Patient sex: M
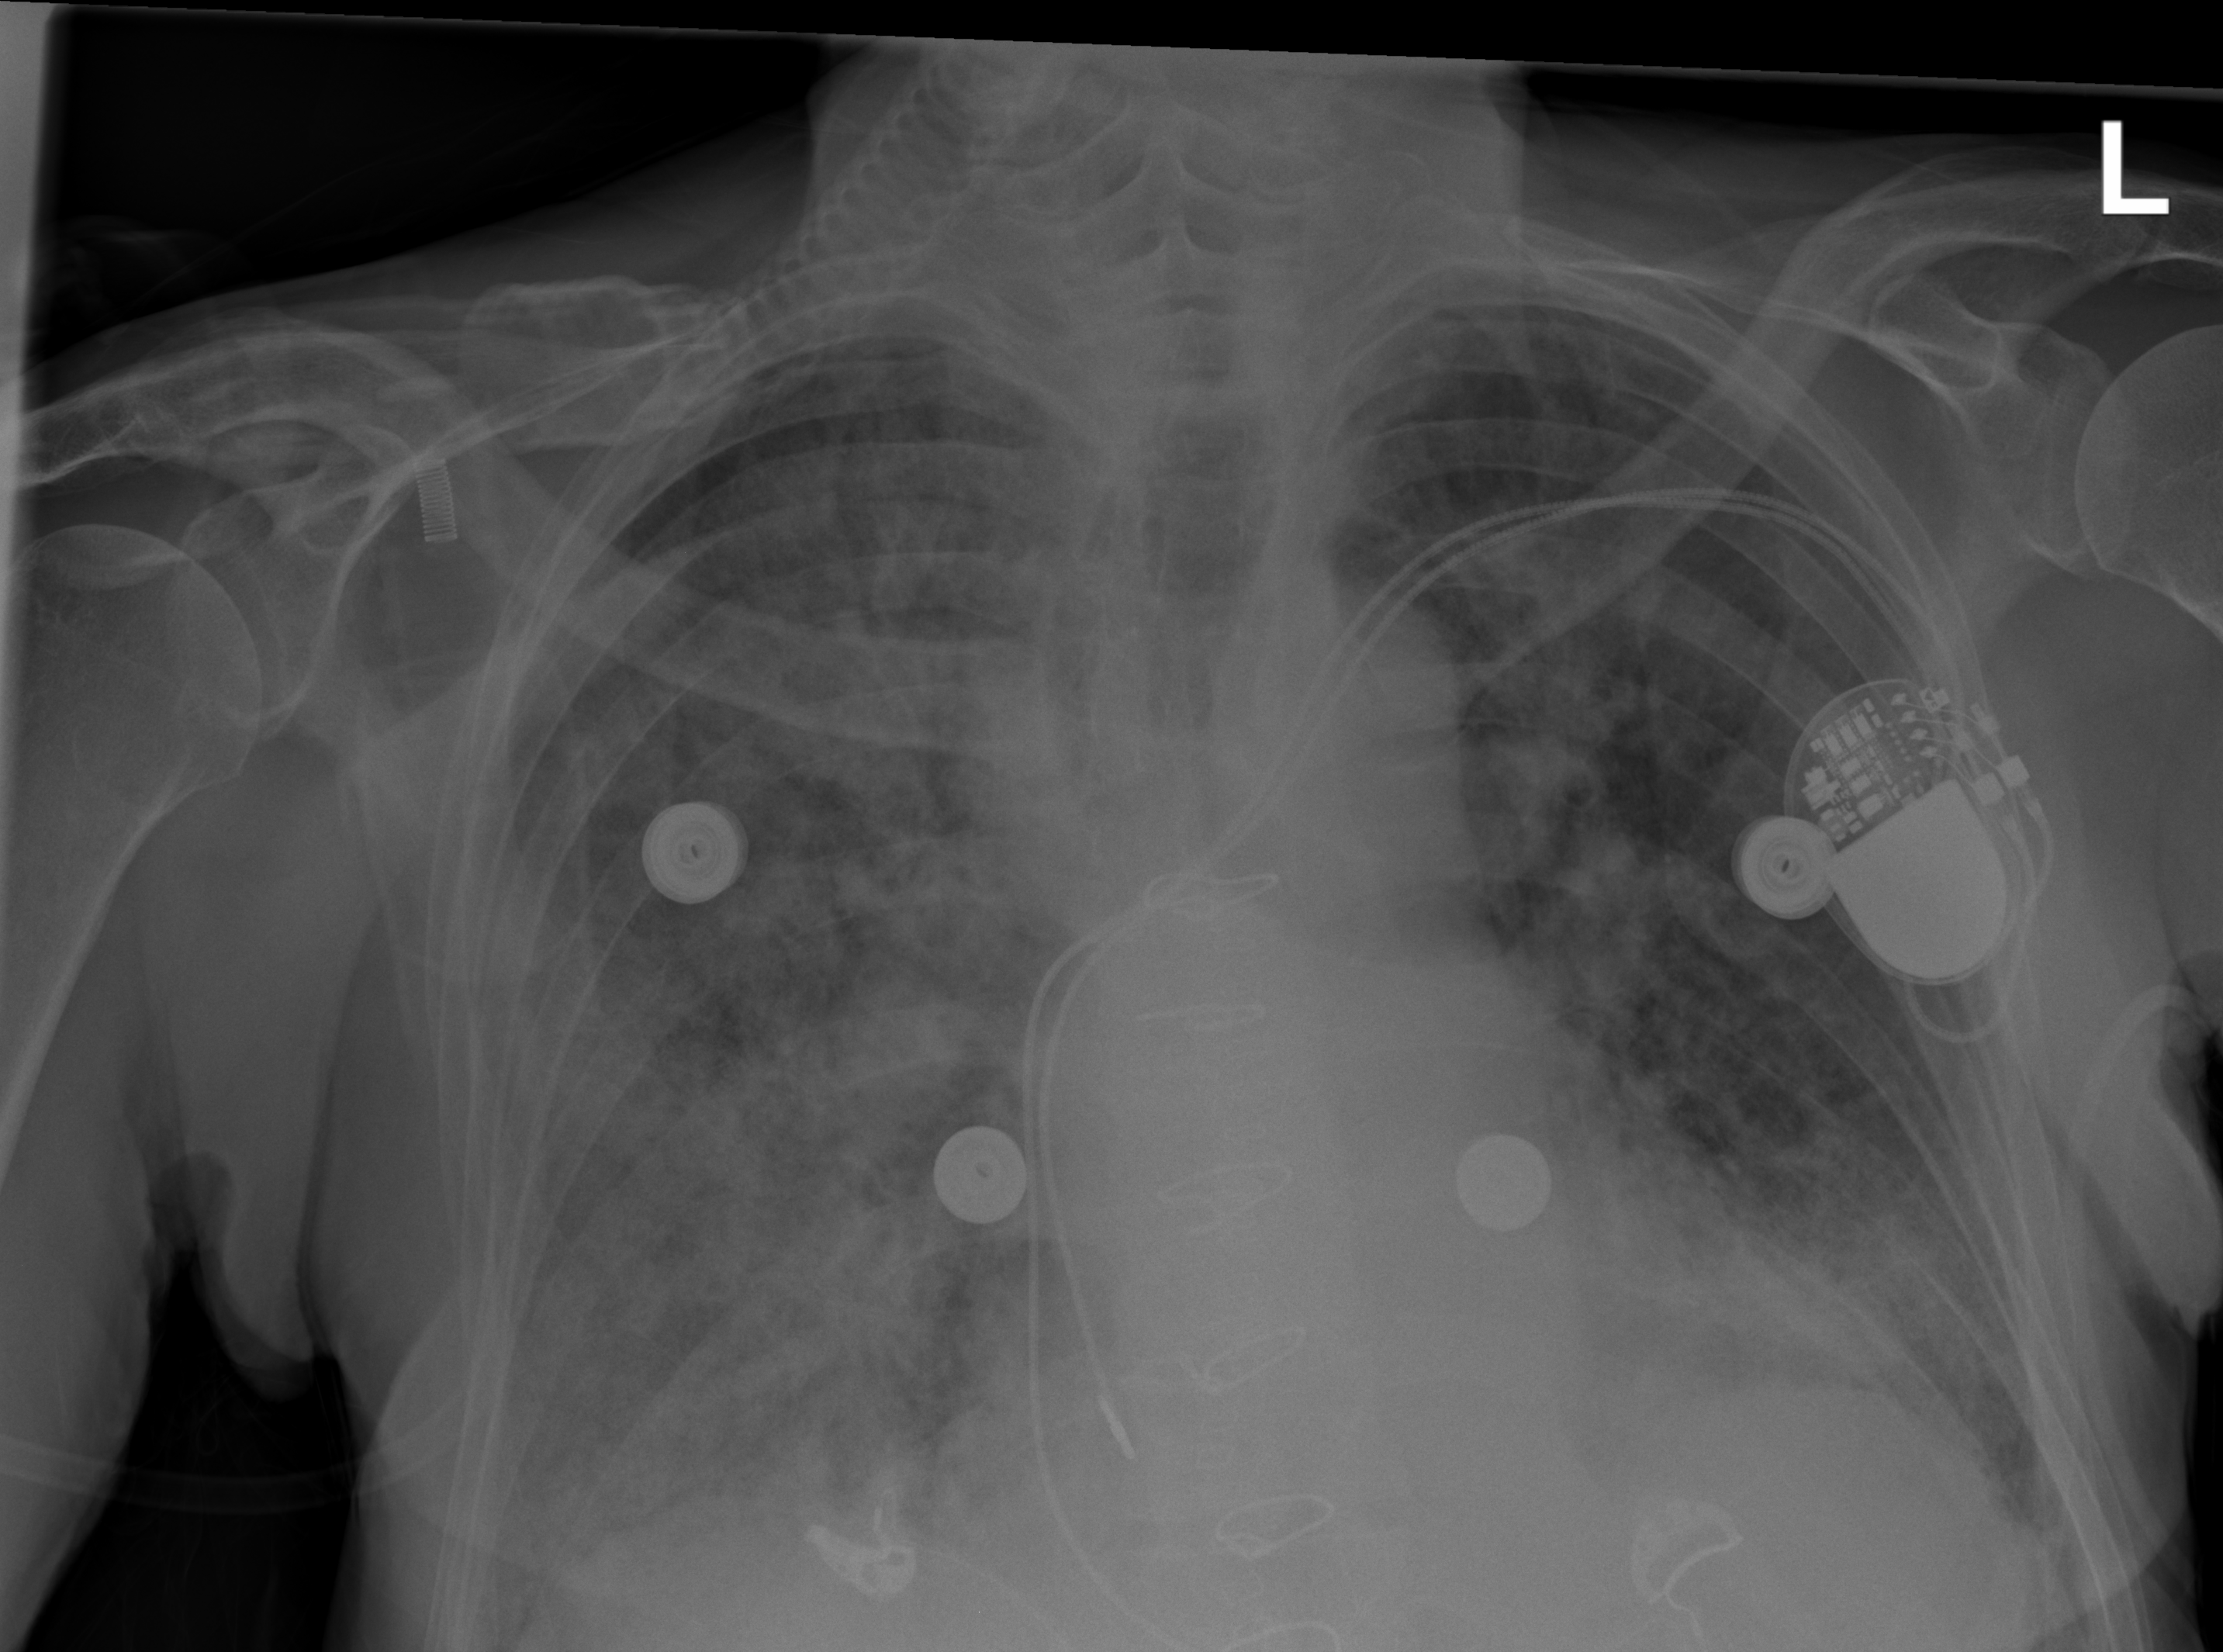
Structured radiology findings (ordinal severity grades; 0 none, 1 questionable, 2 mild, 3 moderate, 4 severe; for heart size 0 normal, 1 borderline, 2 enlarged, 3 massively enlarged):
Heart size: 2
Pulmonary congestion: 2
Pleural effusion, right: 2
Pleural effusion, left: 2
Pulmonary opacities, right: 3
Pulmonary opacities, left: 2
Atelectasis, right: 2
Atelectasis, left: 2